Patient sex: M
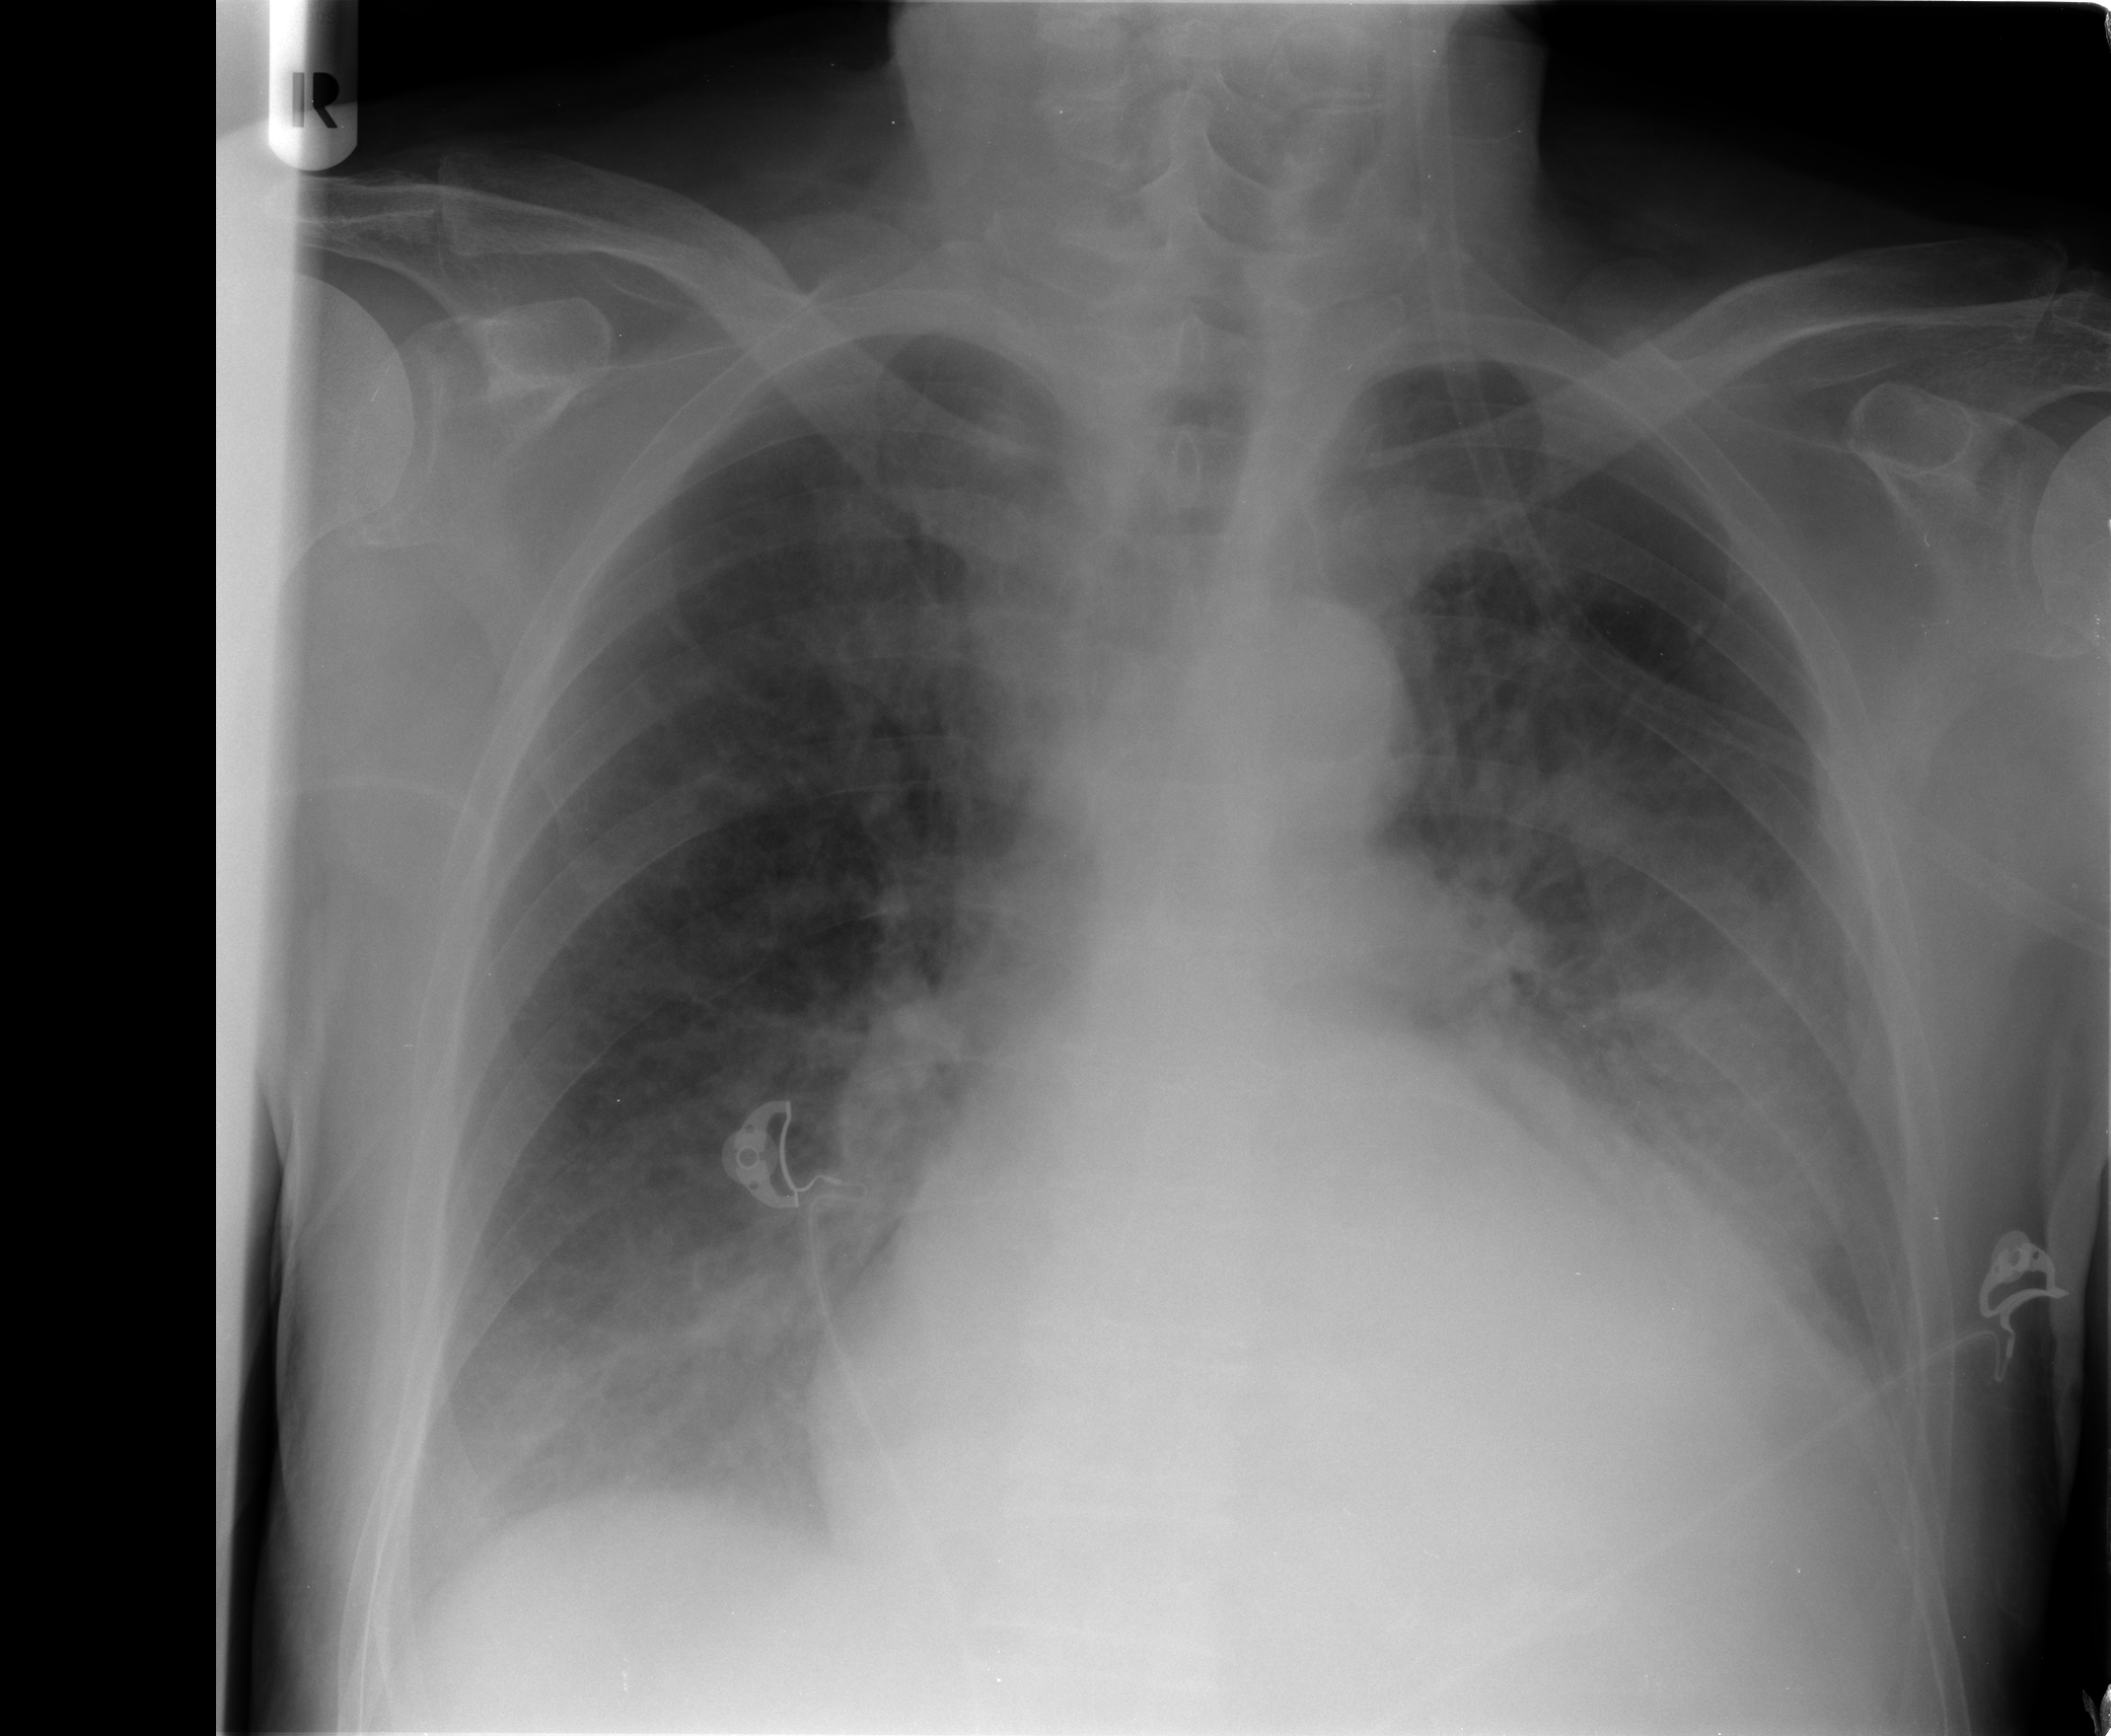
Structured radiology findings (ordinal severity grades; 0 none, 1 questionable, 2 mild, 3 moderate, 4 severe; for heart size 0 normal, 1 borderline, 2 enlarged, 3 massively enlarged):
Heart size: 2
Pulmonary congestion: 1
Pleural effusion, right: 2
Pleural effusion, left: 2
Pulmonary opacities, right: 2
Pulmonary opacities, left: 2
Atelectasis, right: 2
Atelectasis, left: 2